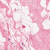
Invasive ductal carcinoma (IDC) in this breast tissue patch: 0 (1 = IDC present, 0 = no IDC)